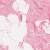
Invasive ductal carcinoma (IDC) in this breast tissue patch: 0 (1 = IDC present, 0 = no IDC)